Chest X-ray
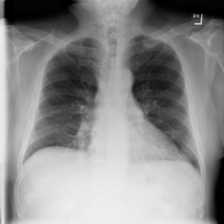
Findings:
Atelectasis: negative
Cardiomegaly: negative
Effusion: negative
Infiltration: negative
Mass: negative
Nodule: negative
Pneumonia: negative
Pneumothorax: negative
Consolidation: negative
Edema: negative
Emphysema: negative
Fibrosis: negative
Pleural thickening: negative
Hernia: negative